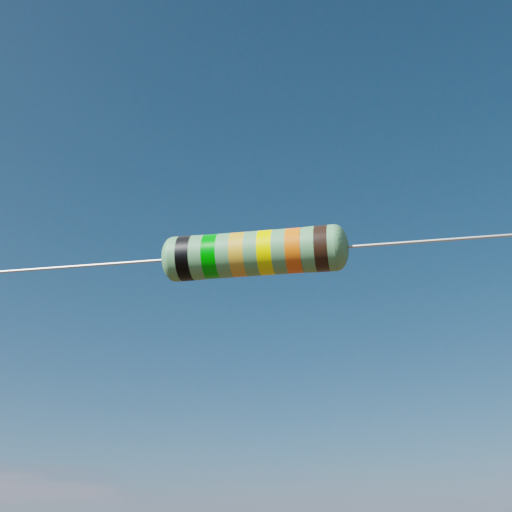
Resistor colour bands (in order): black, green, gold, yellow, orange, brown